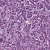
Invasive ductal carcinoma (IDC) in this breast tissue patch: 1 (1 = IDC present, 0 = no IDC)